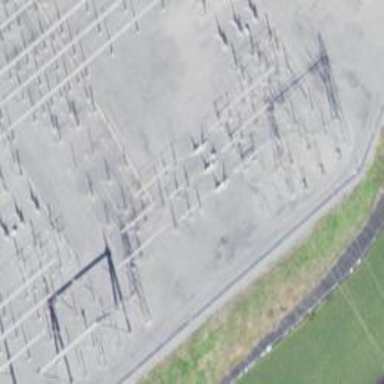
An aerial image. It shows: Switch used for power control.